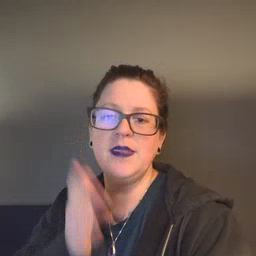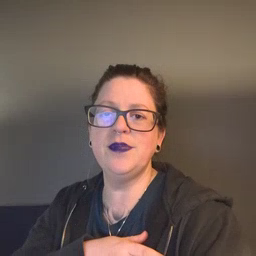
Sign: bed